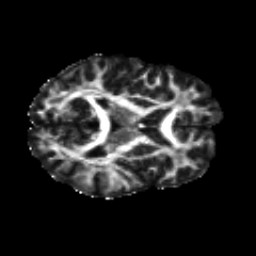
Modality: FA
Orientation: axial
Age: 27
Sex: male
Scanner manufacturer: siemens
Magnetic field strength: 3 T
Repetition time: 8.8 s
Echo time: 0.085 s